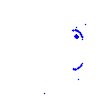
Particle: pion